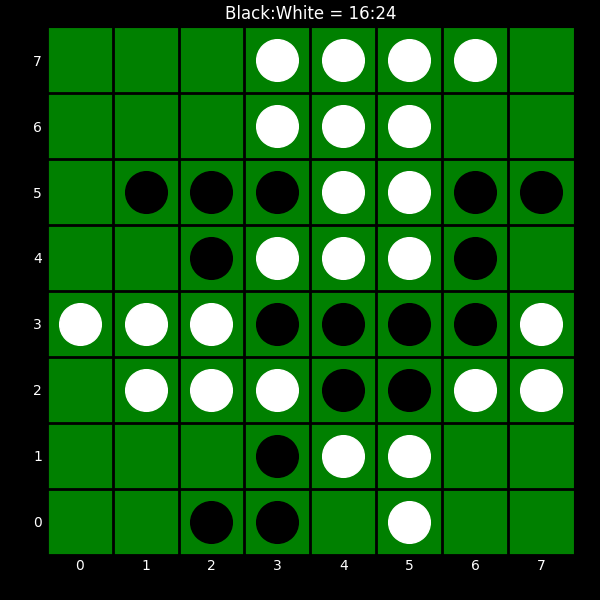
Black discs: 16
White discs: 24